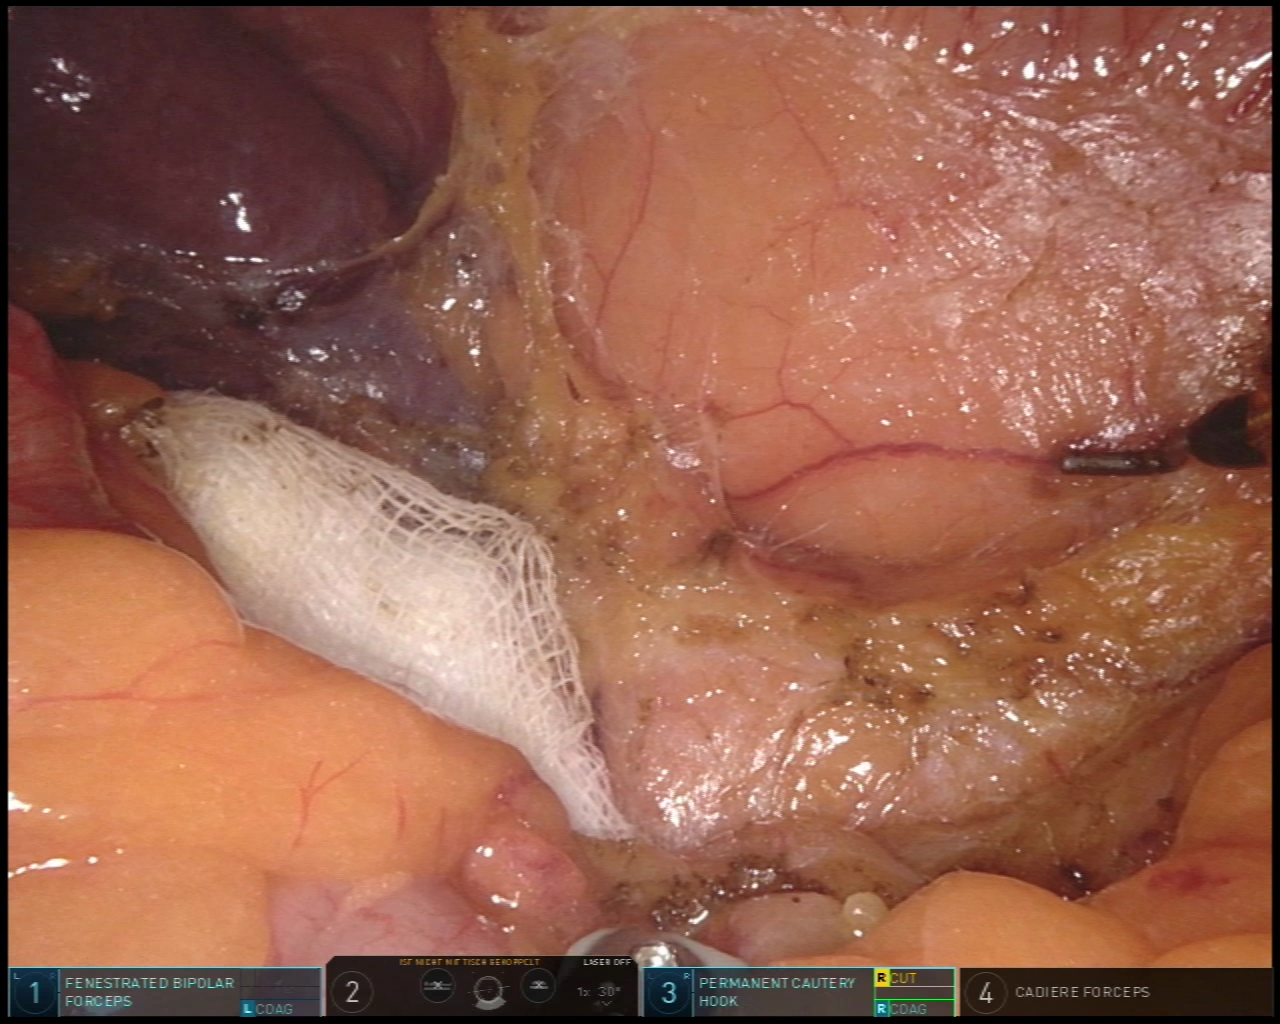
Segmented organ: spleen
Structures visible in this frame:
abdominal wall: yes
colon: yes
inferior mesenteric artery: no
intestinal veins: no
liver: no
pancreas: no
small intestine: no
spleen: yes
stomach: no
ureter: no
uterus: no
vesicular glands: no